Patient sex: M
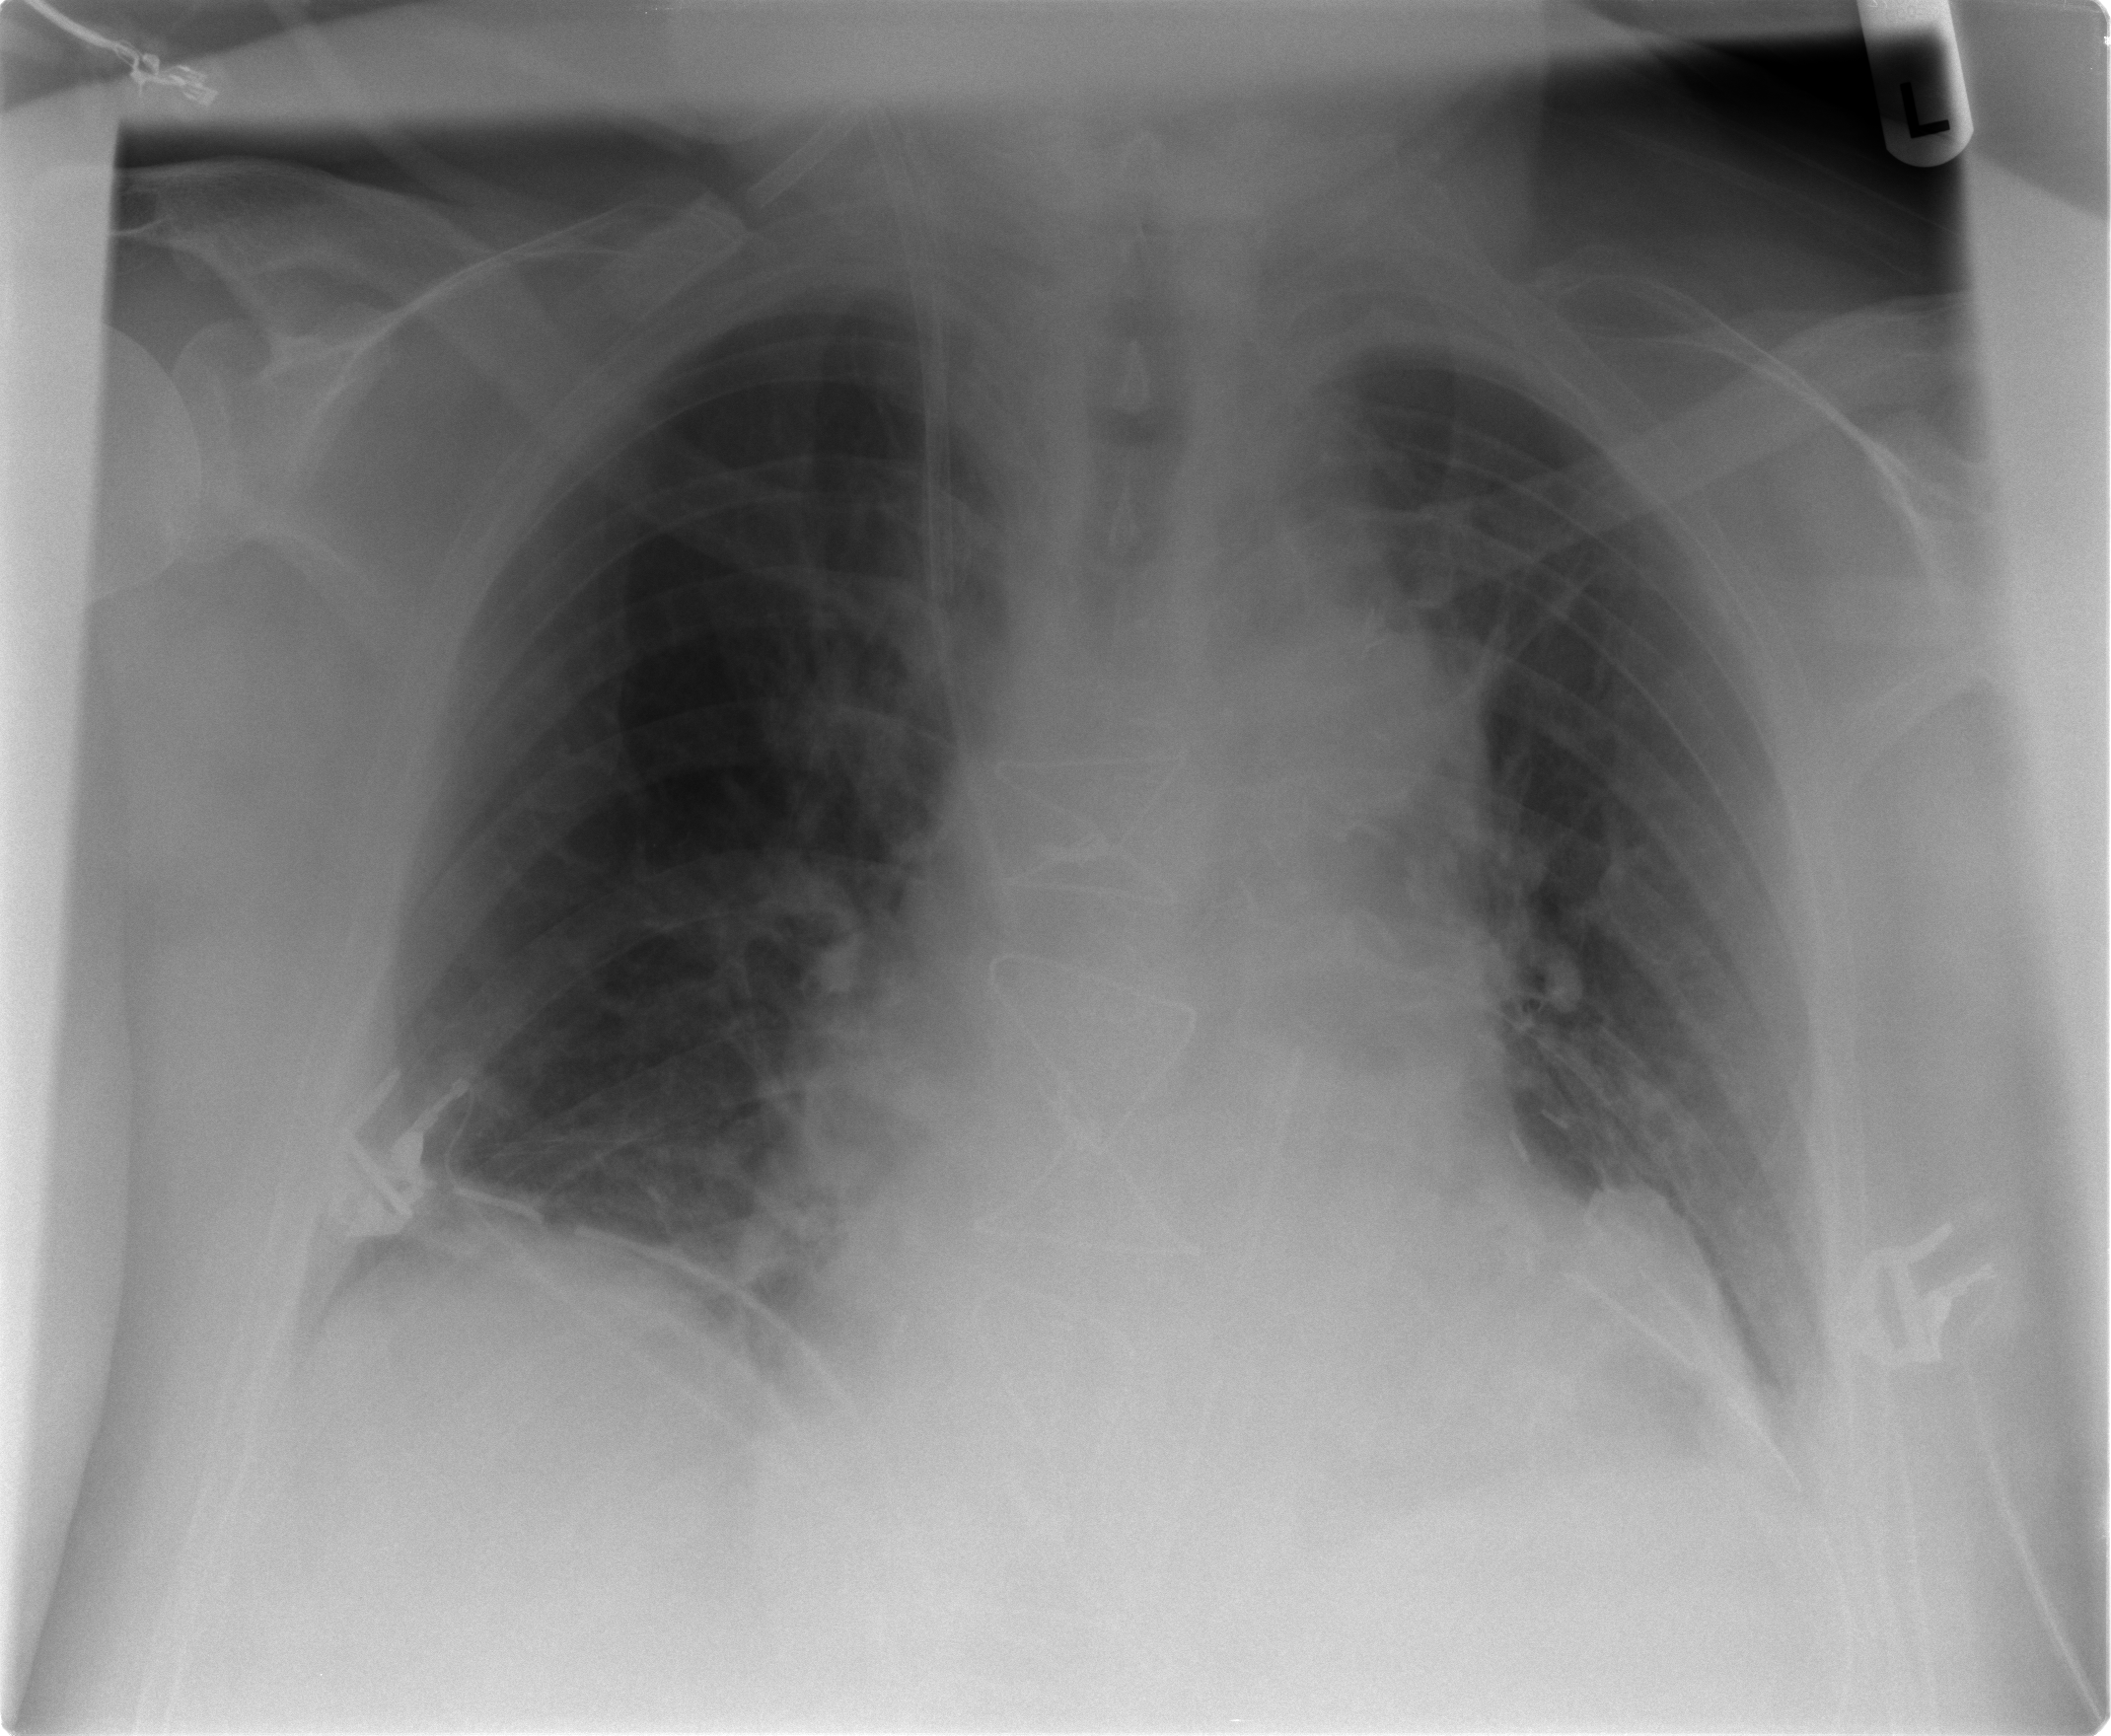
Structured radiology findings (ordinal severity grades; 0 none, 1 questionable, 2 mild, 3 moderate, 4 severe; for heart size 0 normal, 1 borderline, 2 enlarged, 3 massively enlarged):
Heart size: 2
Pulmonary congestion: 0
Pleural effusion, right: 0
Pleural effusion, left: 2
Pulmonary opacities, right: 0
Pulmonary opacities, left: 0
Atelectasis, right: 2
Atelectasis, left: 2